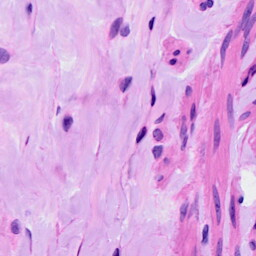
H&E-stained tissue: Ovarian